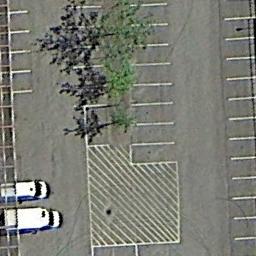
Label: parking_lot